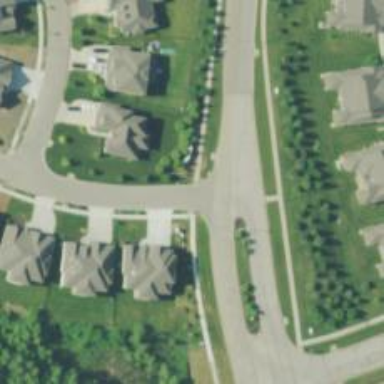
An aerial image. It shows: Unmarked road crossing.